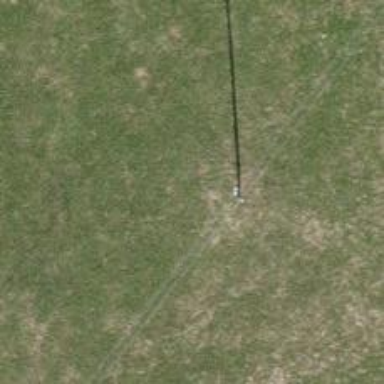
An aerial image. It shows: Power pole.